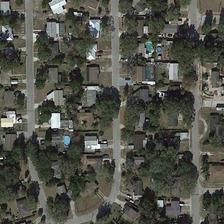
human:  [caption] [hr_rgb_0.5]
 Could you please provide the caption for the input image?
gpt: many gray buildings and green trees are in a medium residential area .

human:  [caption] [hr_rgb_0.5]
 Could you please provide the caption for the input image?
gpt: many gray buildings and green trees are in a medium residential area .

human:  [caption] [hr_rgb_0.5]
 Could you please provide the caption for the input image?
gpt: many gray buildings and green trees are in a medium residential area .

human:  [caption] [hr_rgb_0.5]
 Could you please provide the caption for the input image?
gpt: many gray buildings and green trees are in a medium residential area .

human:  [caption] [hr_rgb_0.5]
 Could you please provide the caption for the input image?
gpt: many gray buildings and green trees are in a medium residential area .